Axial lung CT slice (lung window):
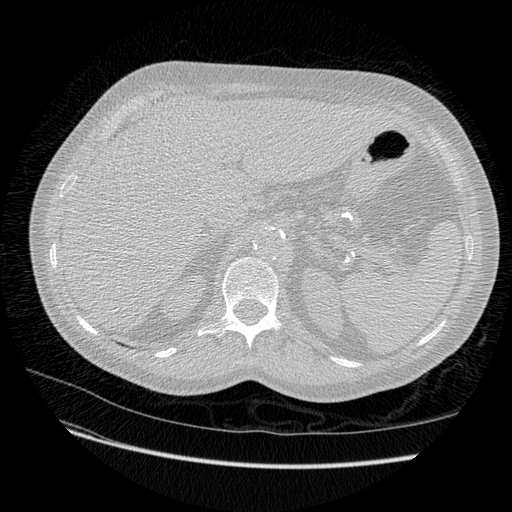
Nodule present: no